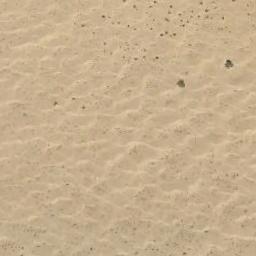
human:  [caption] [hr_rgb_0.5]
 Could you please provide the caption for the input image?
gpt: The desert has yellow sand, Some trellis dunes and sparse plants .

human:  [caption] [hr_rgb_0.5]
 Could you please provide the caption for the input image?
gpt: The yellow desert is full of sparse plants .

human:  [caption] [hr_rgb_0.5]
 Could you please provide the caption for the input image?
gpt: There are many lines in the desert .

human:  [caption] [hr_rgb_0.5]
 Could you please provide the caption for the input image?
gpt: This is a yellow desert with wavy stripes  and there is sparse dark green chaparral in the desert .

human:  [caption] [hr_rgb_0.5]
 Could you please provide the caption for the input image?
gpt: A yellow desert with some bushes .